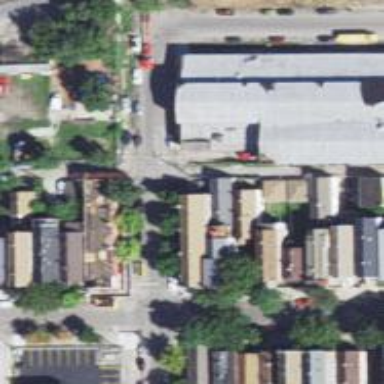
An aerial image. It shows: Alley classified as service road.